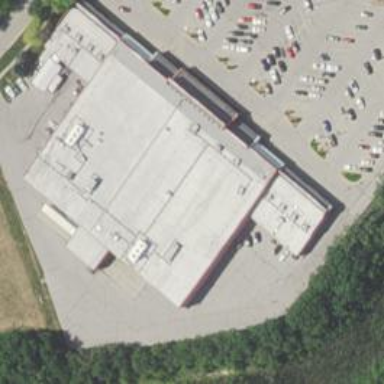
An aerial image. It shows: Supermarket.